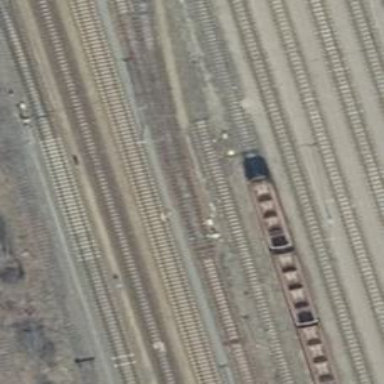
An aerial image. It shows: Railway switch with the turnout pointing to the right.